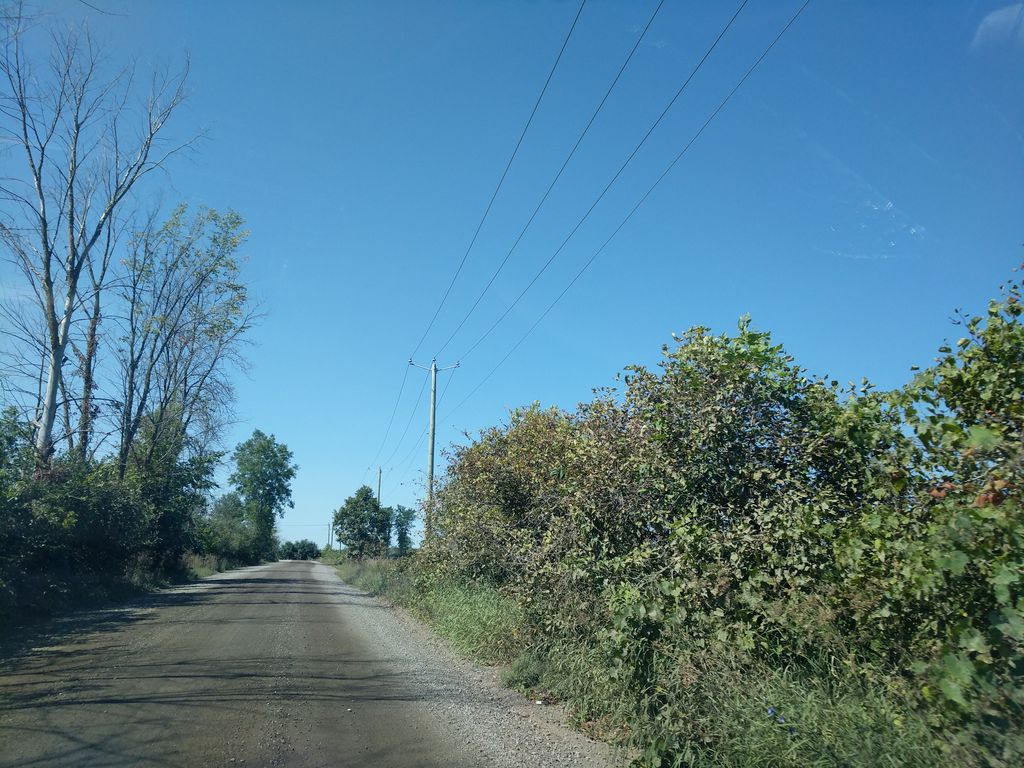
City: ottawa-gatineau